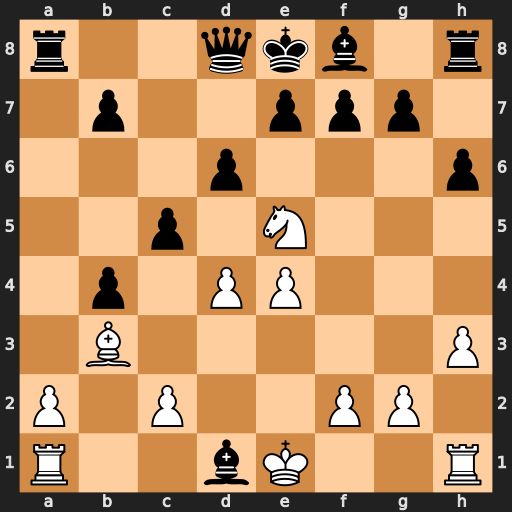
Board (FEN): r2qkb1r/1p2ppp1/3p3p/2p1N3/1p1PP3/1B5P/P1P2PP1/R2bK2R
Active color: w
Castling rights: KQkq
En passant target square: -
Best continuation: Bxf7#